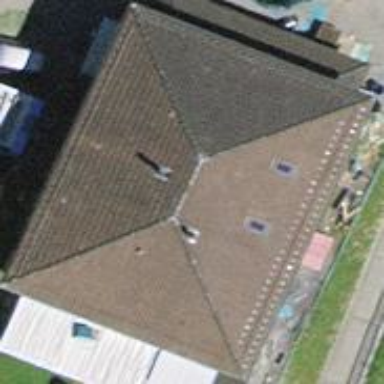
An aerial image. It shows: Detached building with hipped roof shape.